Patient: sex F, age 53
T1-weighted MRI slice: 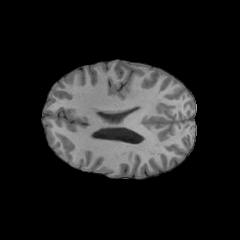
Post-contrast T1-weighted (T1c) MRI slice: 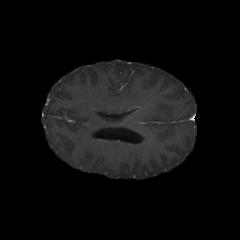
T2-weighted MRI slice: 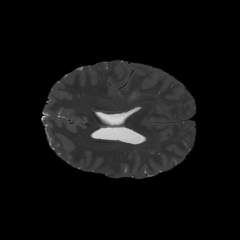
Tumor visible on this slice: no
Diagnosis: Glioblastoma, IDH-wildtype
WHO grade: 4